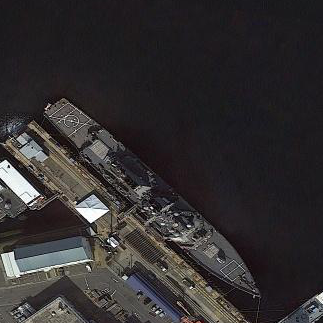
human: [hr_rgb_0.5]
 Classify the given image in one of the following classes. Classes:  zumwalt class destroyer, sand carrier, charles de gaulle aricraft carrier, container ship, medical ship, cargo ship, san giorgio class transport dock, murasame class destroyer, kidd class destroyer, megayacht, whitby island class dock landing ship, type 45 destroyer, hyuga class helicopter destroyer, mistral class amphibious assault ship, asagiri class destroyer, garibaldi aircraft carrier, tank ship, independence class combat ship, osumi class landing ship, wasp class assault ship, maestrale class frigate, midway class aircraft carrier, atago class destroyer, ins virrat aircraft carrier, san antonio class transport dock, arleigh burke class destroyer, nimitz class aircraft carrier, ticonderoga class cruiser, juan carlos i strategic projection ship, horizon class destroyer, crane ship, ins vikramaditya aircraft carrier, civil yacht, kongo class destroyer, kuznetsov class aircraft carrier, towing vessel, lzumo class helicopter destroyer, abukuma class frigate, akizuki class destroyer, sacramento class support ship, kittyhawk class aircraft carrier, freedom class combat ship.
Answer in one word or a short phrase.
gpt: Arleigh Burke class destroyer